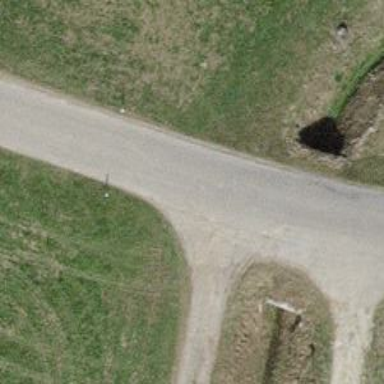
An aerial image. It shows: Unclassified road with asphalt surface.